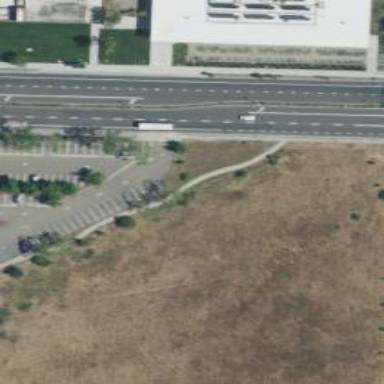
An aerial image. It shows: Footway along the road.